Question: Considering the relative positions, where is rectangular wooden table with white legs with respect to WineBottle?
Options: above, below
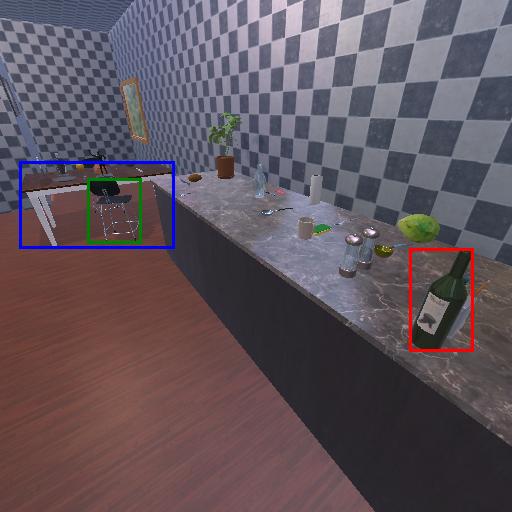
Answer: above